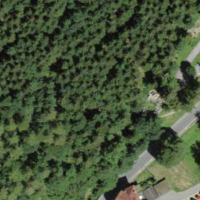
EUNIS habitat code: 43
Species observed at this site:
Pholidoptera griseoaptera
Pinus sylvestris
Fraxinus excelsior
Sorbus aucuparia
Fagus sylvatica
Corylus avellana
Limax maximus
Helix pomatia
Urtica dioica
Picea abies
Trifolium pratense
Silene dioica
Hedera helix
Quercus robur
Centaurea scabiosa
Pyrrhocorax graculus
Geranium robertianum
Acer pseudoplatanus
Fragaria vesca
Sciurus vulgaris